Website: macys
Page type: review-order
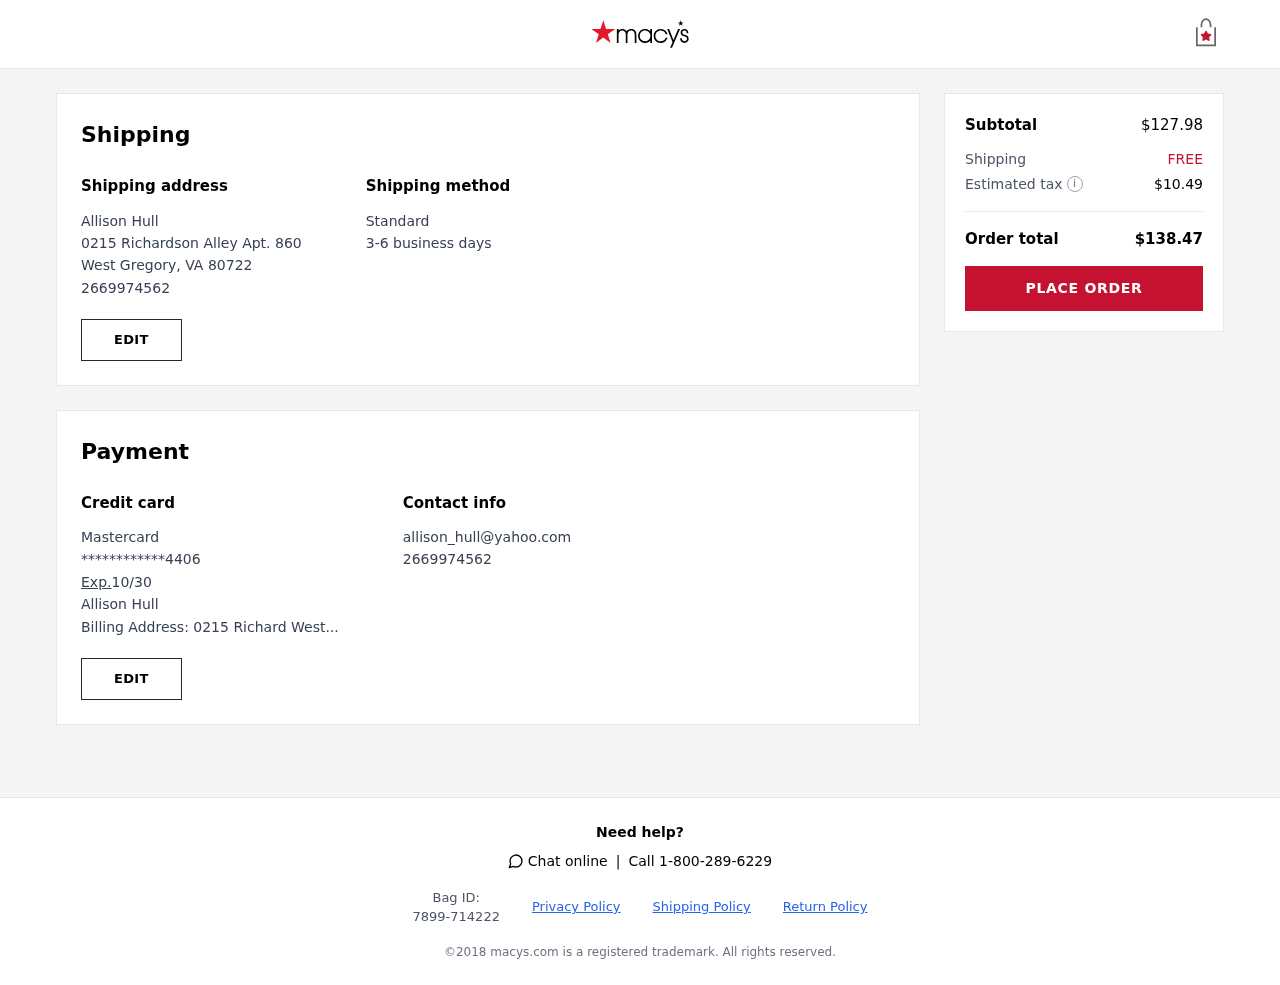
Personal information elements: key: PII_CARD_EXPIRY
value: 10/30
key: PII_CARD_LAST4
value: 4406
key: PII_CARD_TYPE
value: Mastercard
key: PII_CITY
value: West Gregory
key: PII_EMAIL
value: allison_hull@yahoo.com
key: PII_FULLNAME
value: Allison Hull
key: PII_PHONE
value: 2669974562
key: PII_POSTCODE
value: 80722
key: PII_STATE_ABBR
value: VA
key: PII_STREET
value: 0215 Richardson Alley Apt. 860
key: PII_FIRSTNAME
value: Allison
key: PII_LASTNAME
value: Hull
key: PII_FULLNAME2
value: Allison Hull
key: PII_FULLNAME3
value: Allison Hull
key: PII_FIRSTNAME2
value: Allison
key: PII_FIRSTNAME3
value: Allison
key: PII_LASTNAME2
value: Hull
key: PII_LASTNAME3
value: Hull
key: PII_FIRSTNAME_DERIVED
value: Allison
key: PII_LASTNAME_DERIVED
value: Hull
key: PII_FULLNAME_DERIVED
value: Allison Hull
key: PII_NAME_FULL_DERIVED
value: Allison Hull
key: PII_BILLING_ADDRESS
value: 0215 Richard West
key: PII_PHONE_LINE
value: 4562
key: PII_PHONE_SUFFIX
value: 4562
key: PII_PHONE2
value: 2669974562
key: PII_PHONE3
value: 2669974562
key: PII_PHONE_NUMERIC
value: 2669974562
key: PII_PHONE_LINE_NUMERIC
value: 4562
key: PII_PHONE_SUFFIX_NUMERIC
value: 4562
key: PII_PHONE2_NUMERIC
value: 2669974562
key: PII_PHONE3_NUMERIC
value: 2669974562
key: PII_PHONE_DIGITS
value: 2669974562
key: PII_PHONE_LAST4
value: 4562
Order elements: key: ORDER_SUBTOTAL
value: $127.98
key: ORDER_SHIPPING_COST
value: FREE
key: ORDER_TAX
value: $10.49
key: ORDER_TOTAL
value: $138.47